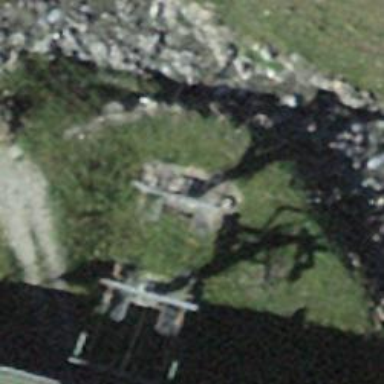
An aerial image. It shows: Pylon for aerialway.